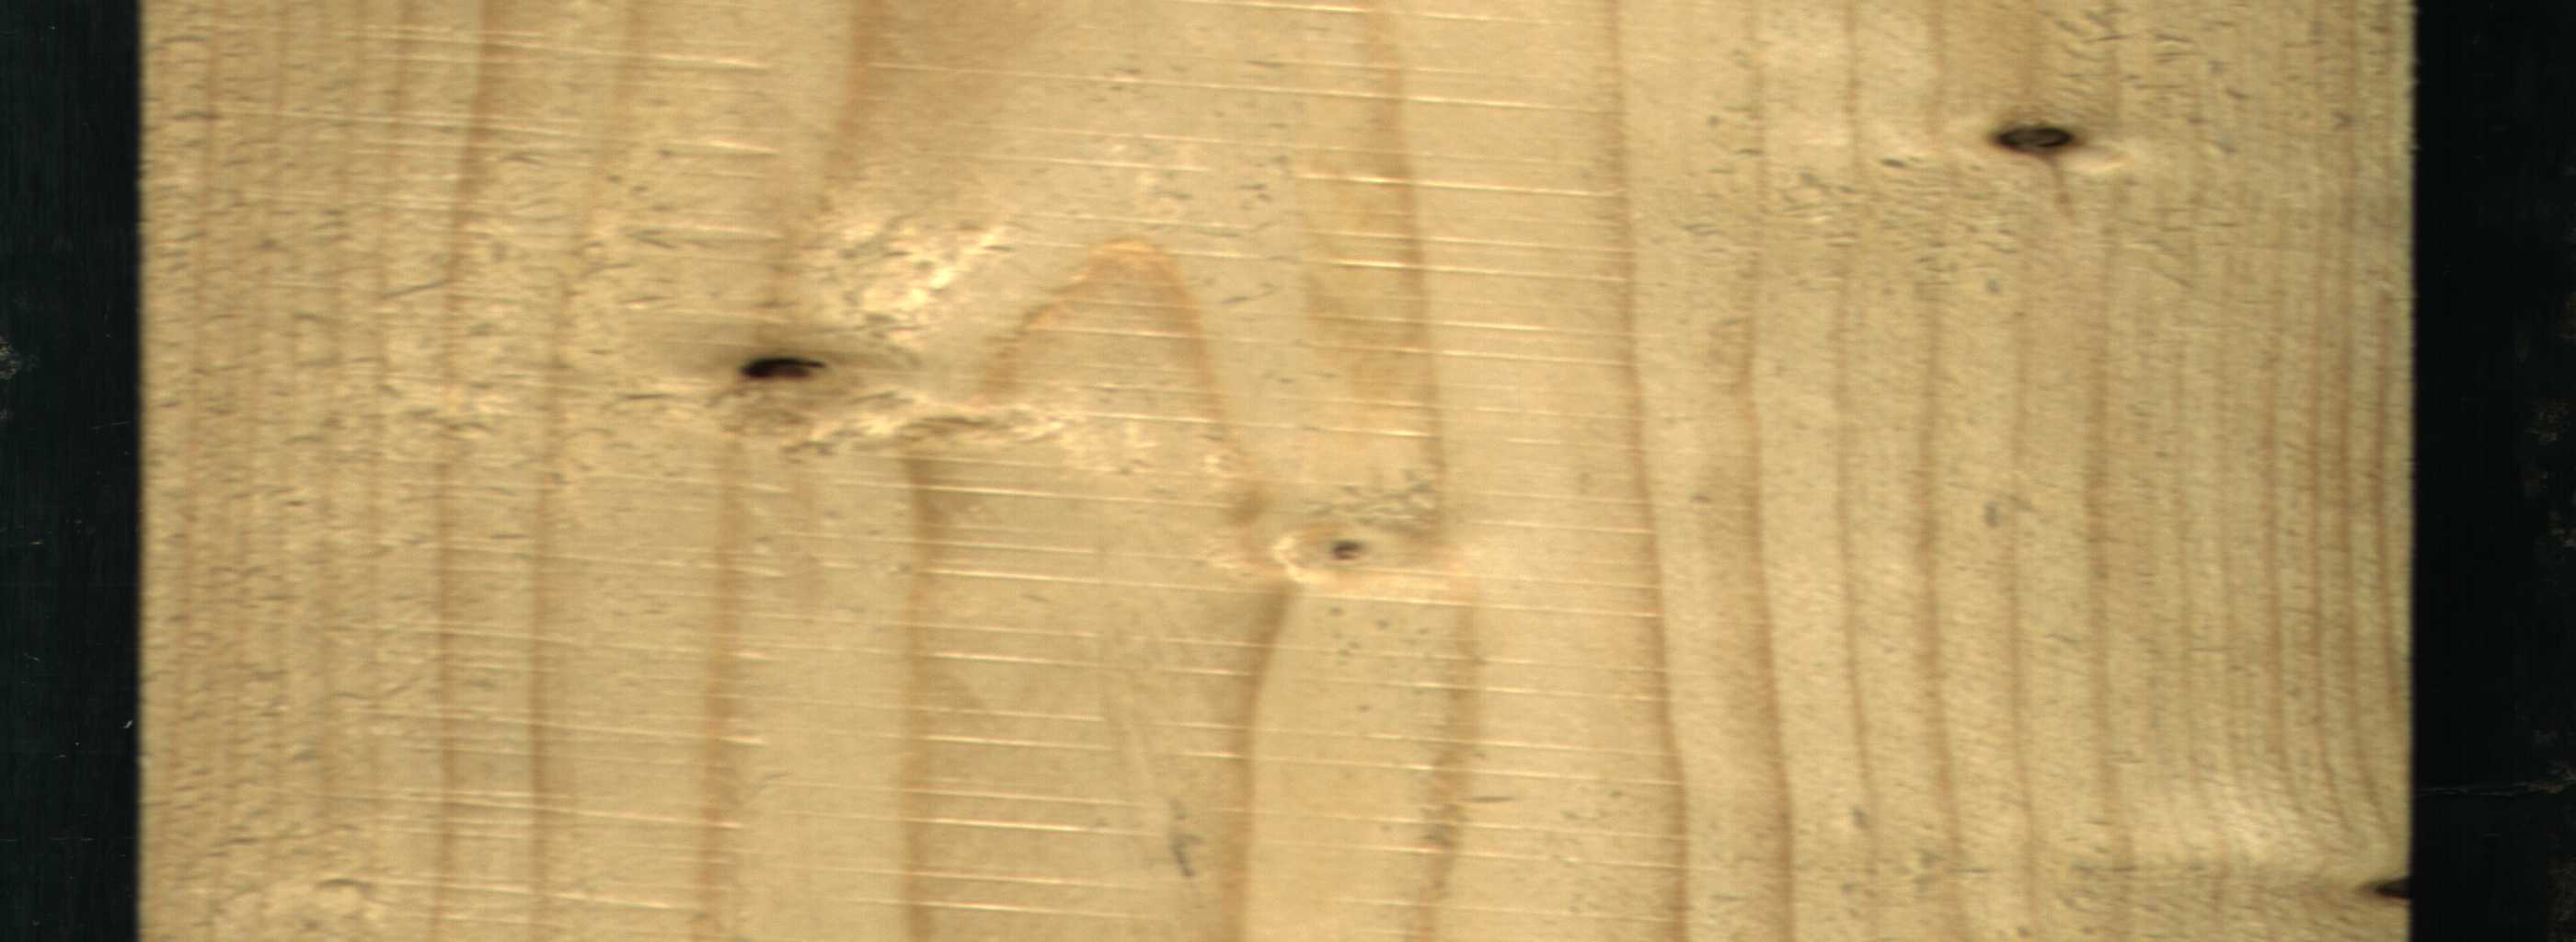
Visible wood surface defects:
Knot_missing
Dead_Knot
Dead_Knot
Live_Knot